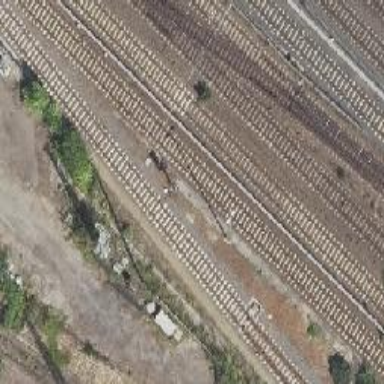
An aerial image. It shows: Railway signal.